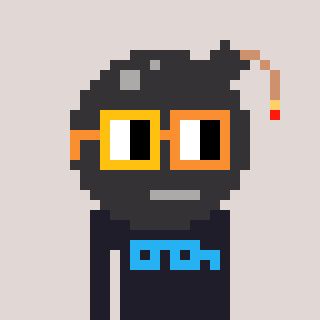
a pixel art character with square yellow and orange glasses, a bomb-shaped head and a grayscale-colored body on a warm background